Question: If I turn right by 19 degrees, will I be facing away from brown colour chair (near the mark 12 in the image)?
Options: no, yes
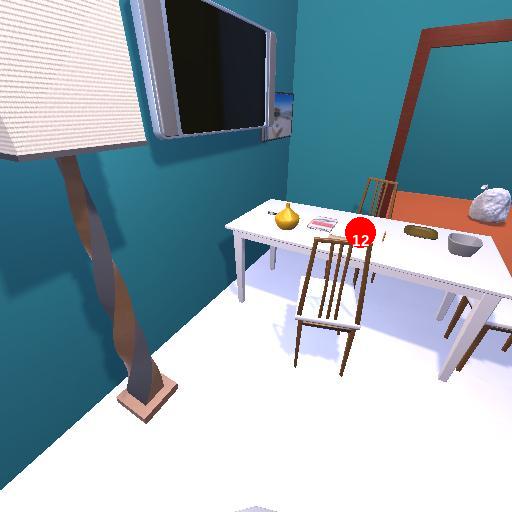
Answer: no